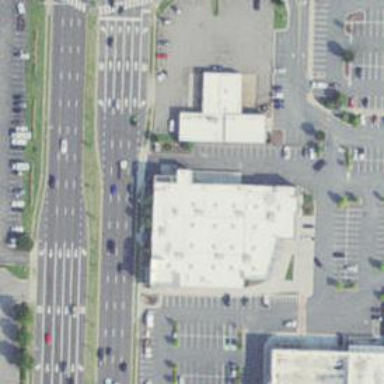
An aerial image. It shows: Outdoor retail shop.